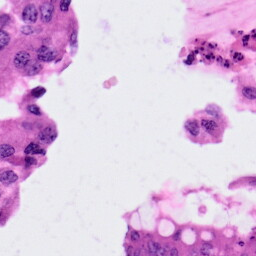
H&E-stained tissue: Colon